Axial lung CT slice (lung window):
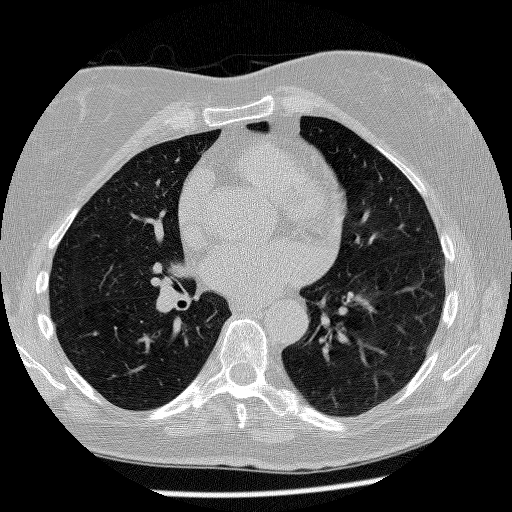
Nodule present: no